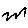
Label: zigzag